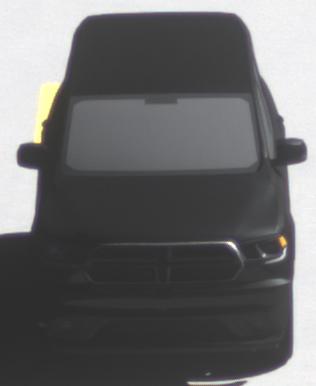
Make: Dodge
Model: Durango
Detailed model: Gen. 3
Model produced from: 2010
Doors: 5
Color: black
Road condition: dry road
Daytime: midday
Contrast: high contrast